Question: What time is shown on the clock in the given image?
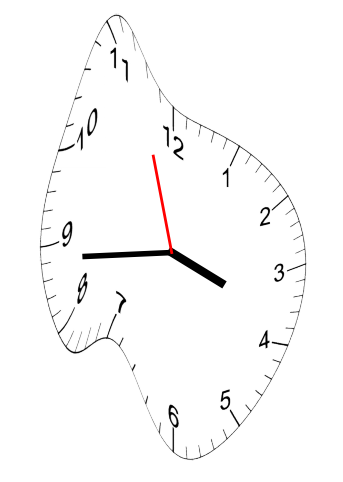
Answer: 03:43:57